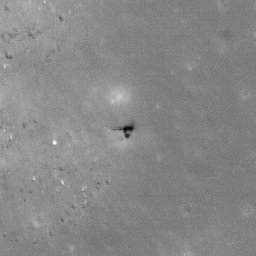
Pit: Milichius A 1
Host crater: Milichius A
Host type: impact_melt
Lunar coordinates: latitude 9.264, longitude 327.927